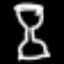
Label: hourglass